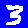
Digit: 3